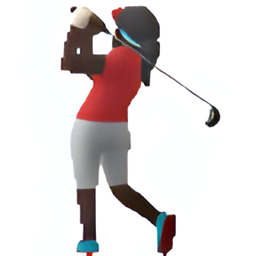
Name: woman golfing type 6
Emoji: 🏌🏿‍♀️
Group: People & Body
Sub-group: person-sport